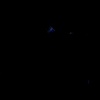
Label: space